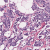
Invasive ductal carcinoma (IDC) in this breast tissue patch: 1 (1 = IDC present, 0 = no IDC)